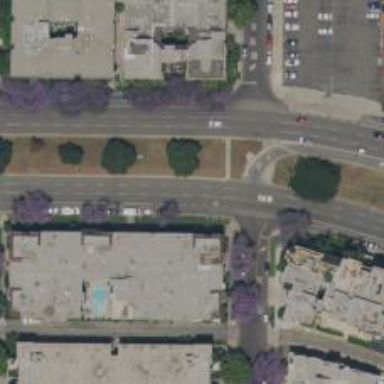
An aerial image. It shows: Secondary road surrounded by residential buildings.